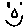
Label: smiley face